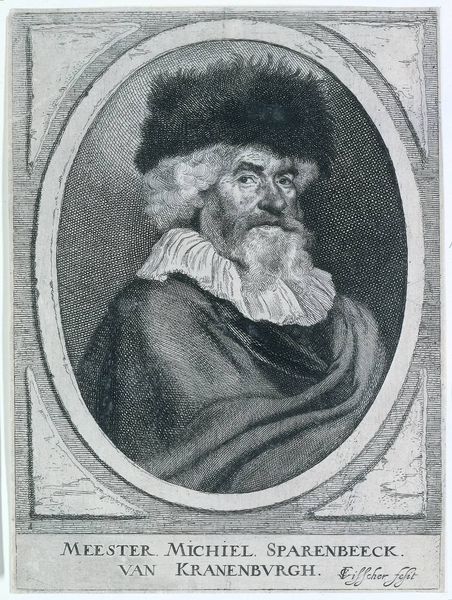
Titel: Porträt des Michiel Sparenbeek van Kranenburgh
Künstler: Cornelis Visscher
Standort: Amsterdam
Institution: Rijksmuseum
Schlagwörter: mann, schatten, umhang, weiß, frisur, grau, haar, hut, licht, mund, nase, profil, schwarz, zeichnung, blick, tuch, alt, bart, mütze, augen, falten, gesicht, kragen, pelz, rahmen, vollbart, bild, bildnis, halskrause, holland, niederlande, portrait, porträt, signatur, gewand, haare, lange haare, mantel, blatt, augenbrauen, lippen, locken, kreis, oval, rund, fell, relief, schrift, rahmung, grafik, graphik, linien, wolle, inschrift, barbe, brauen, homme, manteau, maler, faltenwurf, rüschen, augenbraue, dreiviertelprofil, selbstporträt, name, alter, buch, medaillon, rechteck, druck, schwarzweiss, schraffur, schraffuren, radierung, stich, text, chapeau, selbstbildnis, stirnfalten, aquatinta, niederländisch, krause, älter, zwickel, ecken, halbprofil, gelehrter, van dyck, holländisch, fellmütze, pelzmütze, pelzkappe, nasenspitze, kupferstich, gravure, dreiecke, illustriert, meister, toge, michael, holländer, illustration, dessin, van, vieux, eingerahmt, weisshaarig, knollnase, col, run, ovale, age, texte, russenkappe, lettre, vieil, dreivirtel profil, krananburg, kranenburgh, meester, meester michiel sparenbeeck, michel sparenbeeck van kranenb, michiel, preiviertel-profil, sparenbeck, sparenbeeck, van kranenburgh, van kranenbvrgh, visscher, toque, gravue, niederlands, kranenburg